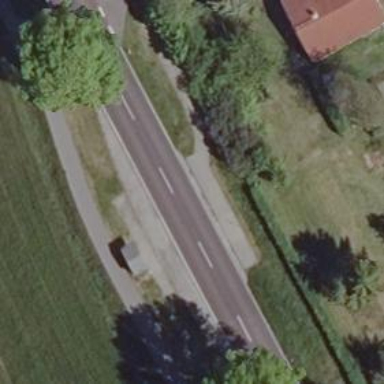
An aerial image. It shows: Primary road with asphalt surface.